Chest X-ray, PA view. Patient: 33 years old, sex M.
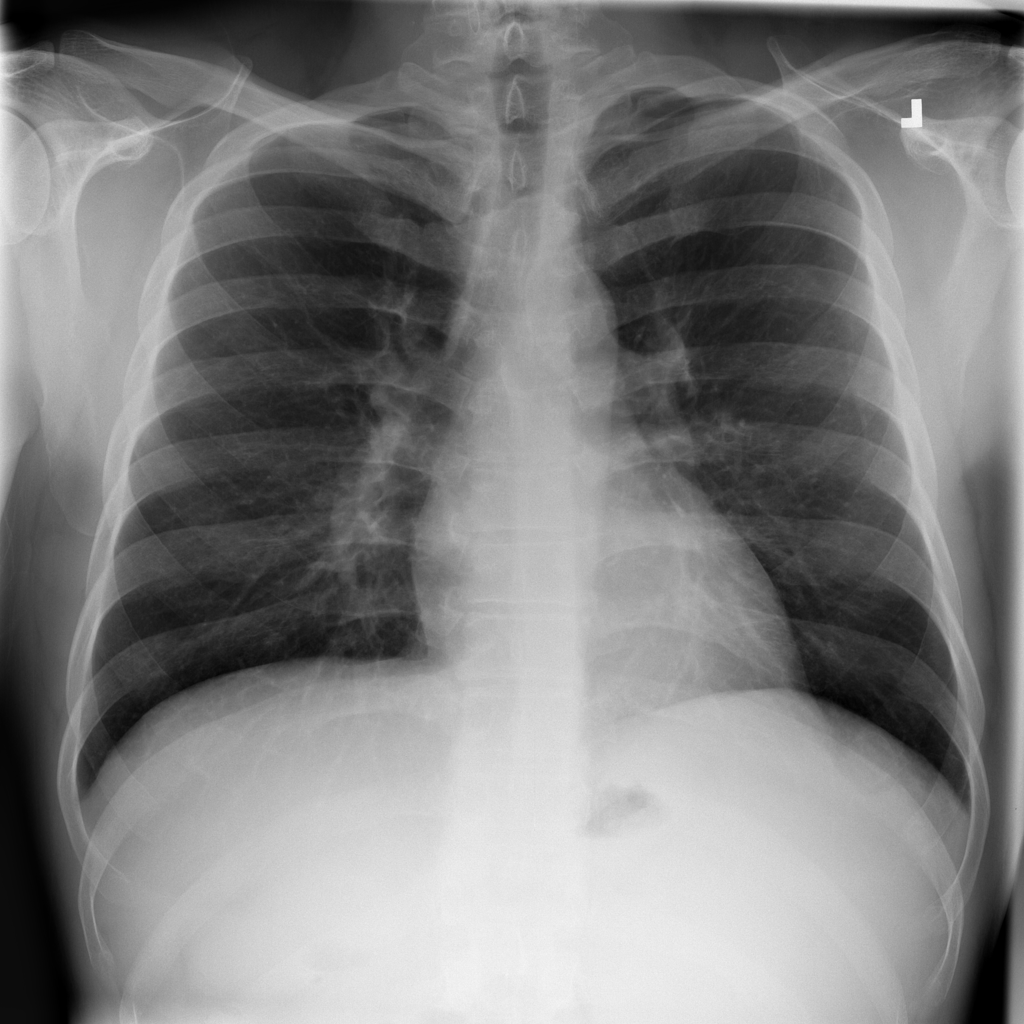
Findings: No Finding